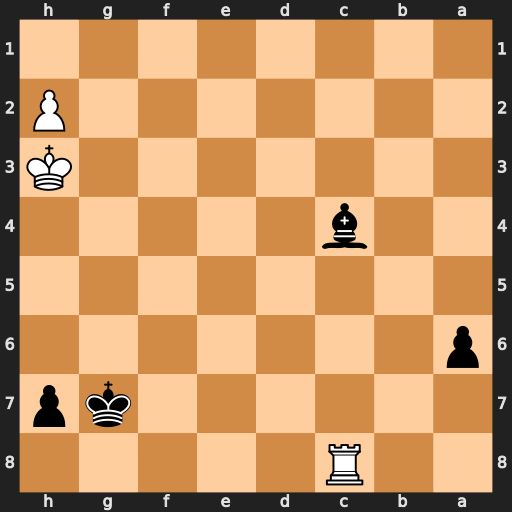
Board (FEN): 2R5/6kp/p7/8/2b5/7K/7P/8
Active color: b
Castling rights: -
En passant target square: -
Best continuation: Be6+ Kg2 Bxc8